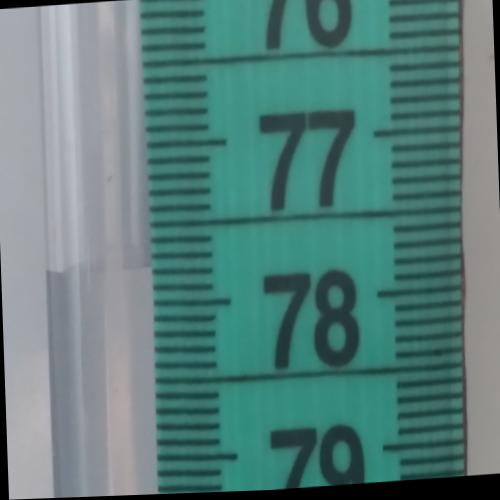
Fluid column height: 77.8 cm